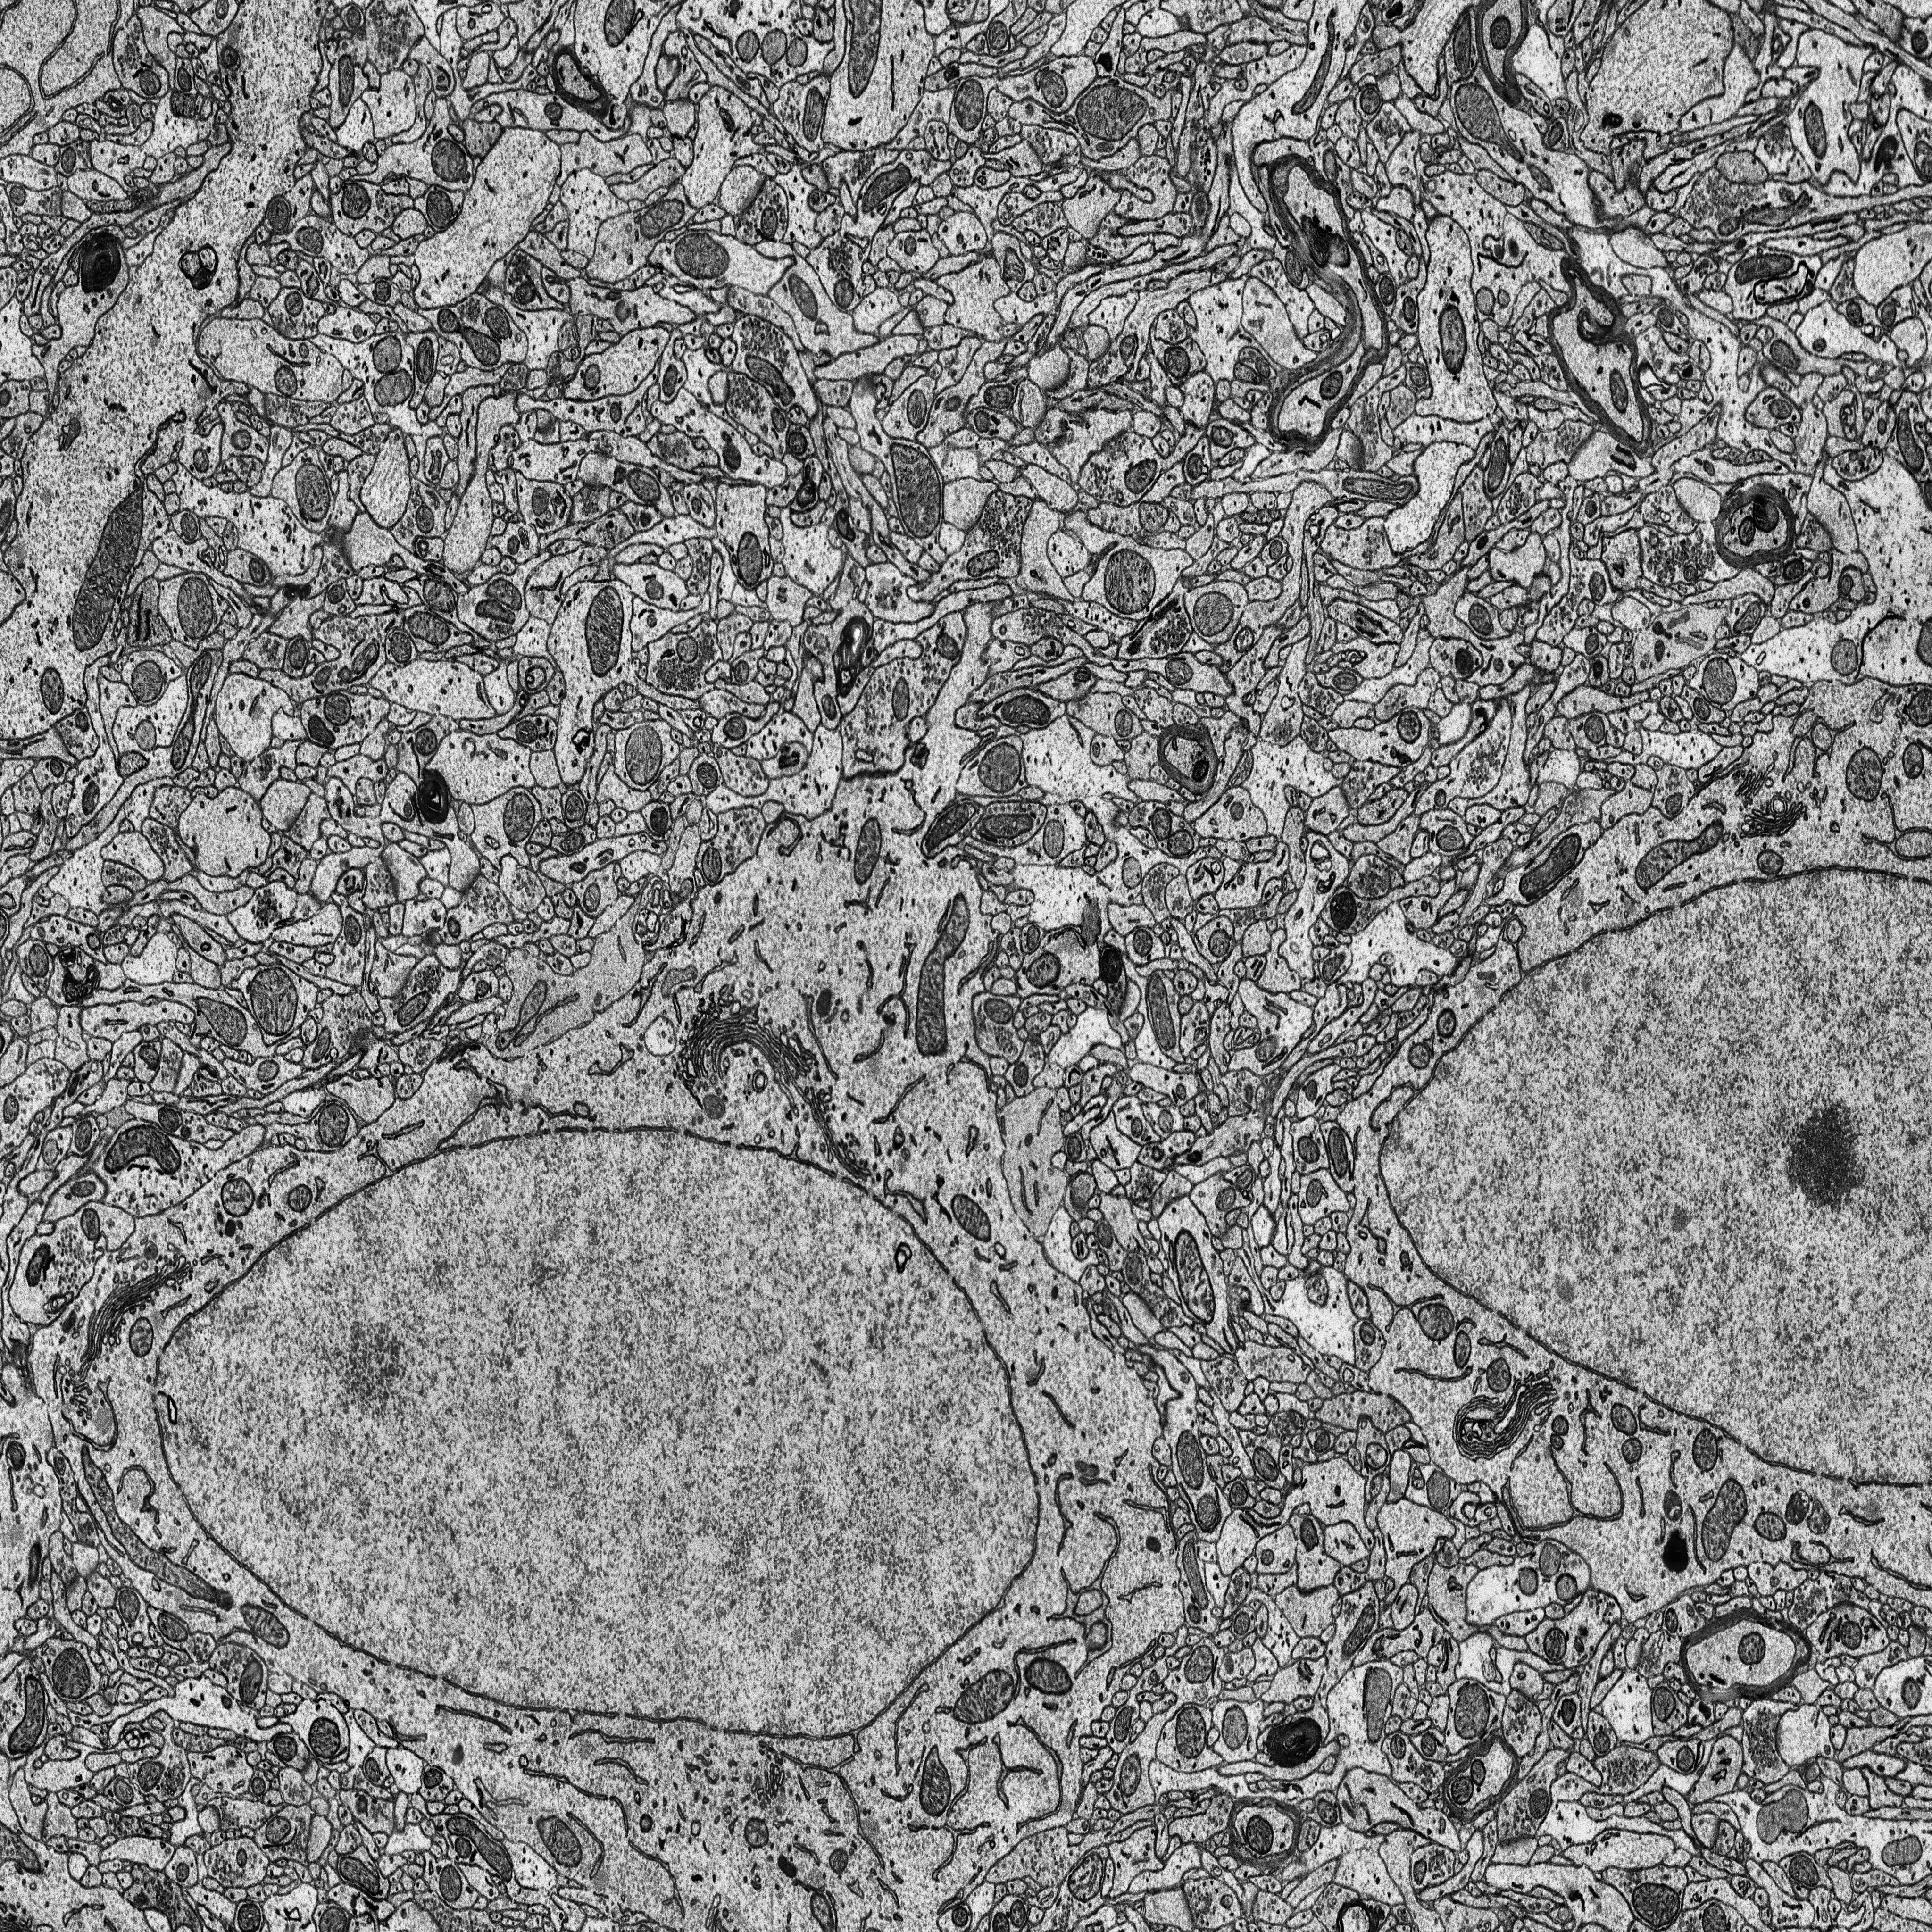
Electron microscopy slice of rat cortex tissue
Slice depth (z): 356
Mitochondria instances in slice: 363